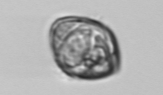
Label: Gyrodinium